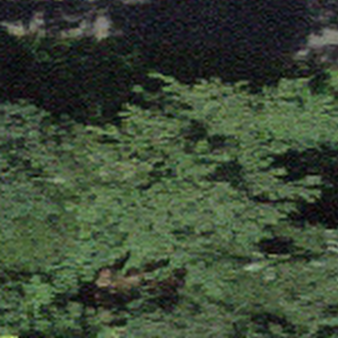
Label: other